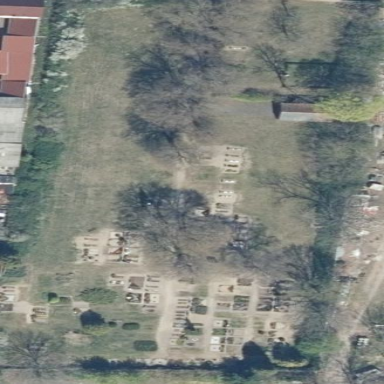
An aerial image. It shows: Cemetery.